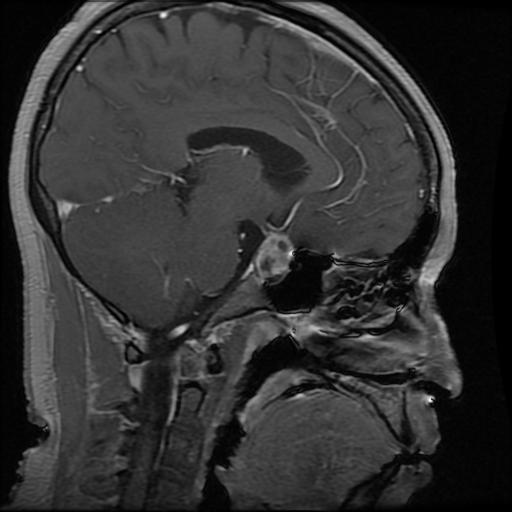
Label: pituitary